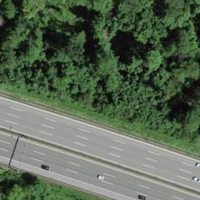
EUNIS habitat code: 57
Species observed at this site:
Milvus milvus